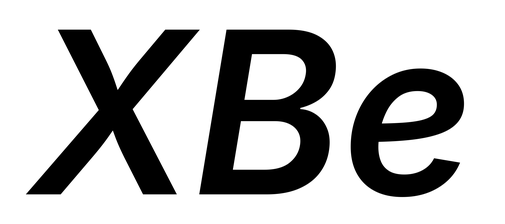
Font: Inter-Italic_SemiBold_Italic